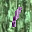
Label: 1